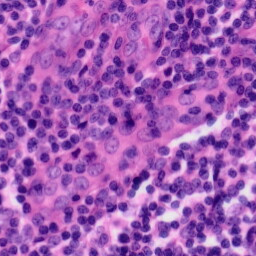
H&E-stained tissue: Tonsil